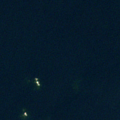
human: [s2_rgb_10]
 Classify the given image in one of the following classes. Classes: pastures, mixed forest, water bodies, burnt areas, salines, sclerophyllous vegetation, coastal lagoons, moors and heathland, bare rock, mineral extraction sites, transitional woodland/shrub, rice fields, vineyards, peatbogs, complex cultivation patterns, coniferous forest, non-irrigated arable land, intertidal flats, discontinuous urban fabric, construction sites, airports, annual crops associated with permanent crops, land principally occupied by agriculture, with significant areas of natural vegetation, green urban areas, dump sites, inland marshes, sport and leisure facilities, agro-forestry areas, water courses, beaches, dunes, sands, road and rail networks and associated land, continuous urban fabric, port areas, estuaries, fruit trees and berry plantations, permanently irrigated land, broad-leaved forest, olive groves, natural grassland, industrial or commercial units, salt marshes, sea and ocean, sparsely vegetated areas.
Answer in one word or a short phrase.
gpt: sea and ocean